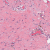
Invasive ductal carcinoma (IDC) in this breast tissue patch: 0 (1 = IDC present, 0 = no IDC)